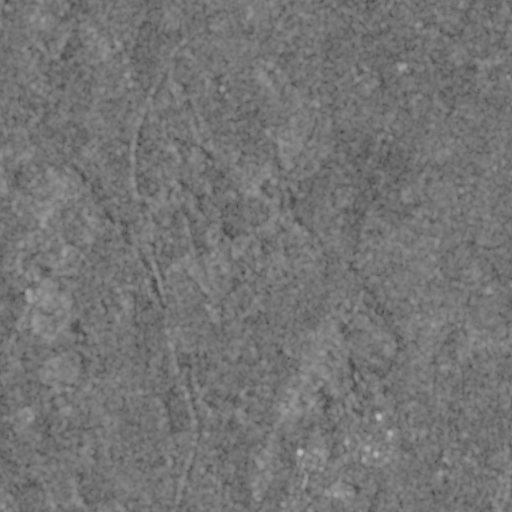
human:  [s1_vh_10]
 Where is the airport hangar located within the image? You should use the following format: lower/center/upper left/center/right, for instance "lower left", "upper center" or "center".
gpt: The airport hangar is located in the lower right of the image.
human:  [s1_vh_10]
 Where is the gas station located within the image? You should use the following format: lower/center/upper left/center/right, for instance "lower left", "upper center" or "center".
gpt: The gas station is located in the lower center of the image.
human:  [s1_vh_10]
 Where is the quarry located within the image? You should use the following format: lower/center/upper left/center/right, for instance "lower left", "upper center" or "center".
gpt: The quarry is located in the center left of the image.
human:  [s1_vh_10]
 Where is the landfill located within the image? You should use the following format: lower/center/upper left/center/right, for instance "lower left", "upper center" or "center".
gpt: There is no landfill in the image.

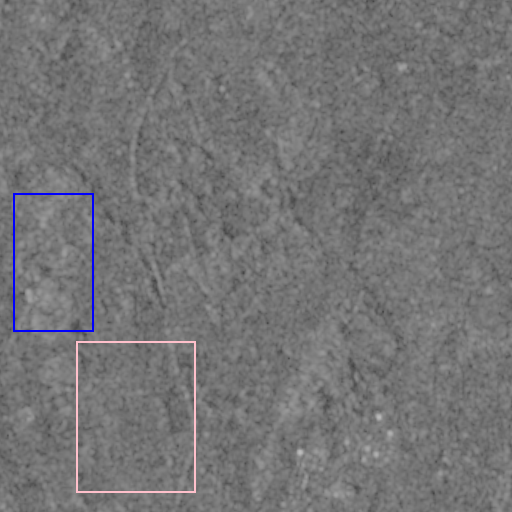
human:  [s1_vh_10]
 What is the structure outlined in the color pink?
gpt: The structure outlined in pink is a crop field.
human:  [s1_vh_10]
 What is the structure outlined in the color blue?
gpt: The structure outlined in blue is a quarry.
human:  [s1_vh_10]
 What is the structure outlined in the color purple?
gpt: There is no purple outline.